Question: I just wanna draw a portion of a line. I'll try to be more specific.

Now I wanna see just a portion of the red line..but I don't know how to do it in Matlab. I wanna show like a little portion around the red dot.
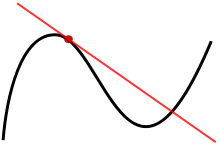
Answer: Use 'plot' command:
'''
x = [0 3];
y = [1 -4];
plot(x,y,'r');
'''
In order to draw 2 shapes together, use 'hold on':
'''
x = -2*pi:0.01:2*pi;
y = sin(x);
plot(x,y,'k');
hold on;
x = [0 3];
y = [1 -4];
plot(x,y,'r');
'''